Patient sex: F
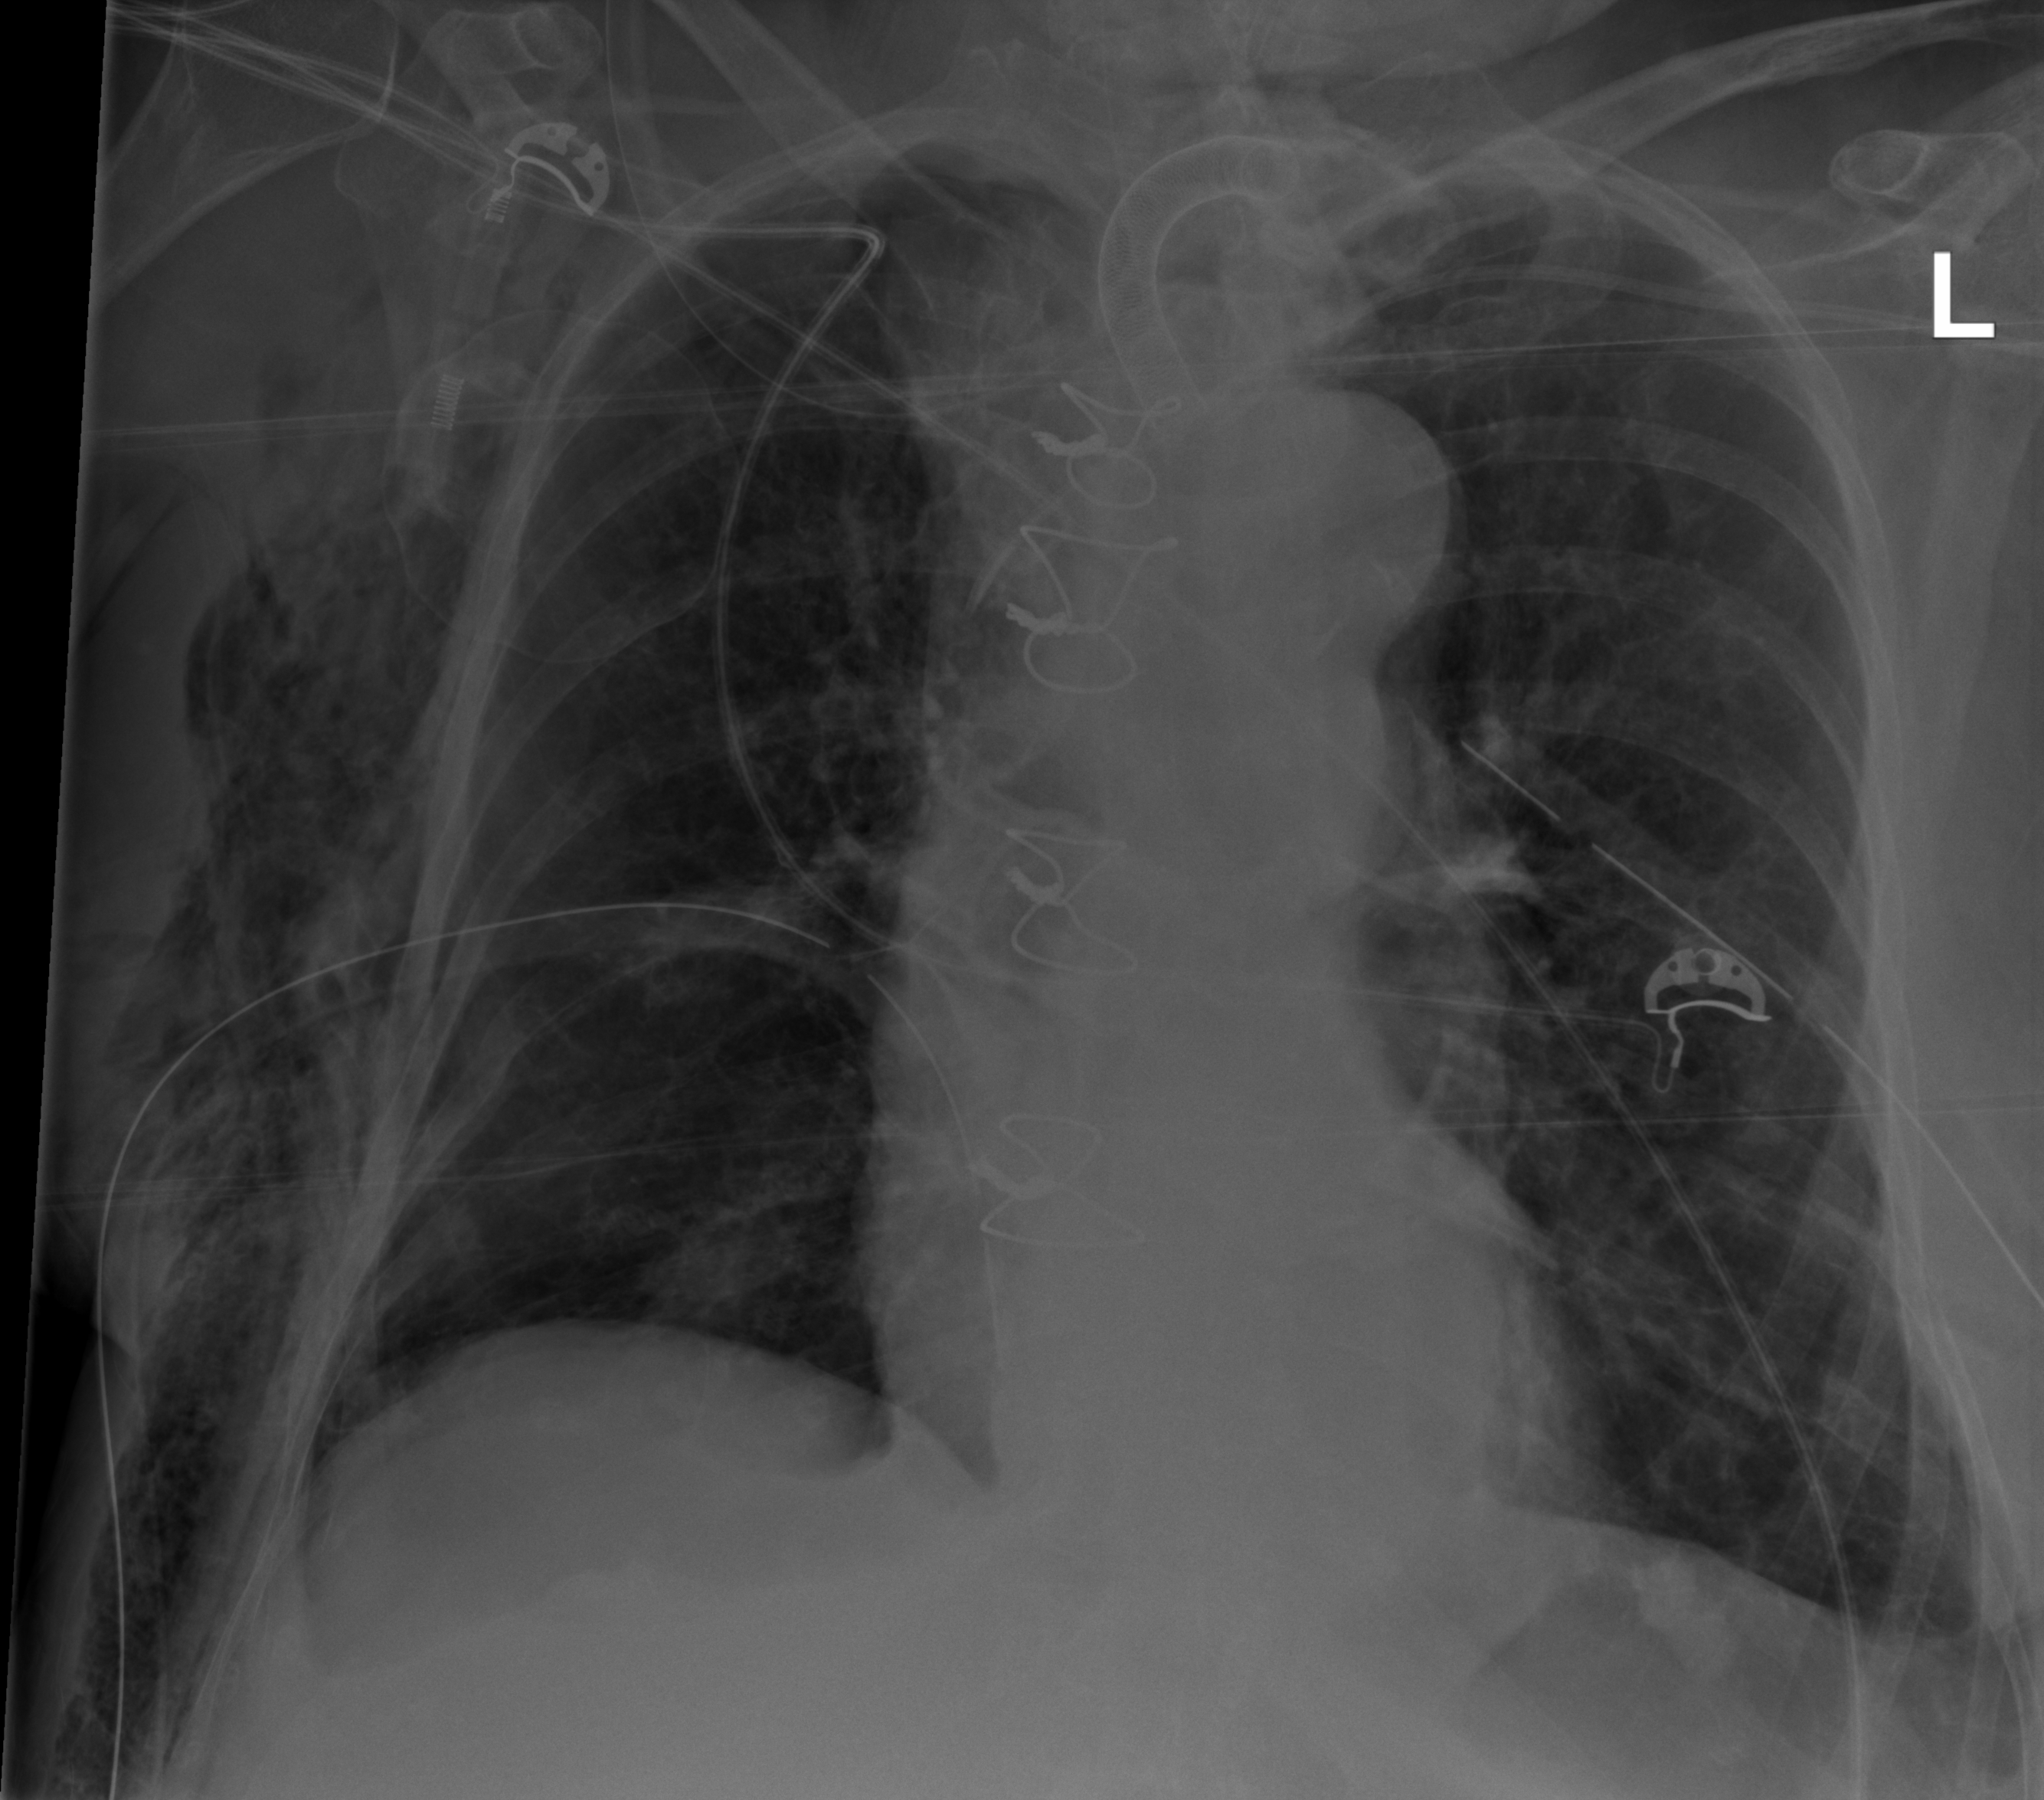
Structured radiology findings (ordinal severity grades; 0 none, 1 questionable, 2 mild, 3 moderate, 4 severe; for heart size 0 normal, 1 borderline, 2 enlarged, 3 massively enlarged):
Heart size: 0
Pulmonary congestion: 0
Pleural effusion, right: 0
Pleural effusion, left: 0
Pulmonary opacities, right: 0
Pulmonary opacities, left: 0
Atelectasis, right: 2
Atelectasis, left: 1